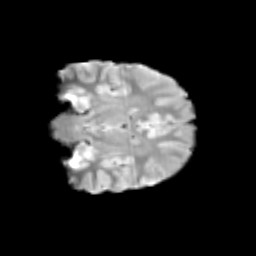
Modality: T2w
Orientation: coronal
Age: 9
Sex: male
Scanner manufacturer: siemens
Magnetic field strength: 3 T
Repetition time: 3.8 s
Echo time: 0.07 s